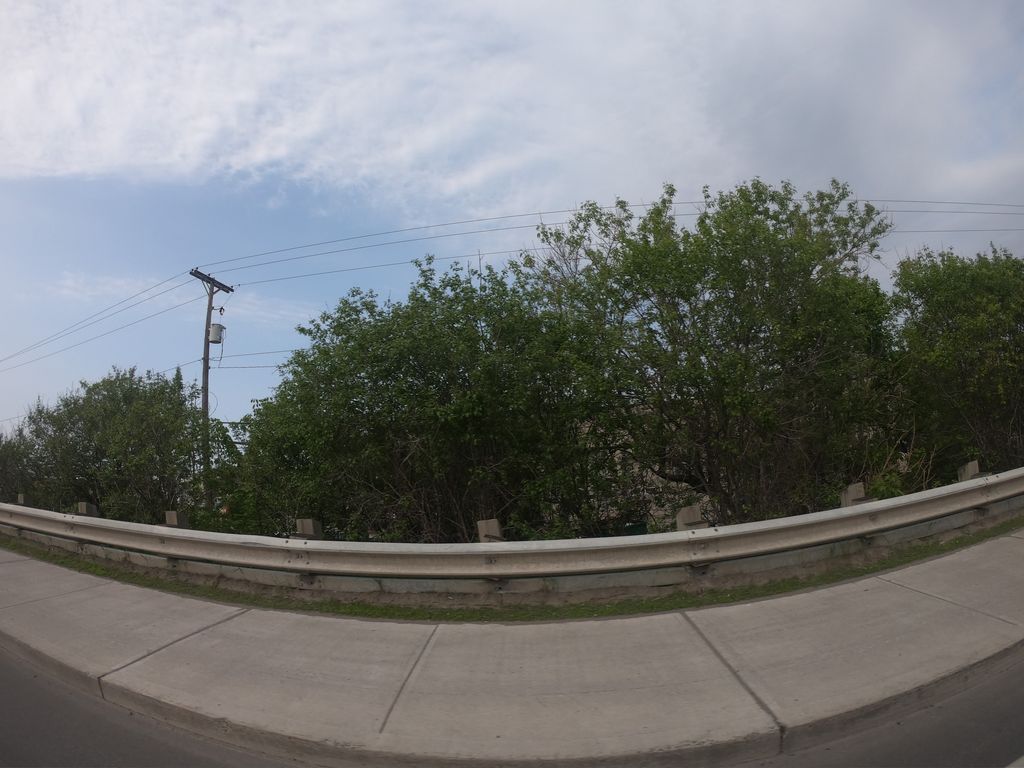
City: ottawa-gatineau